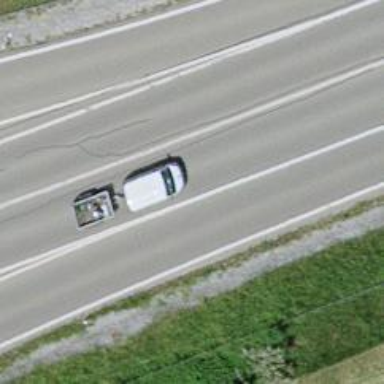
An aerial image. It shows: Trunk link highway.